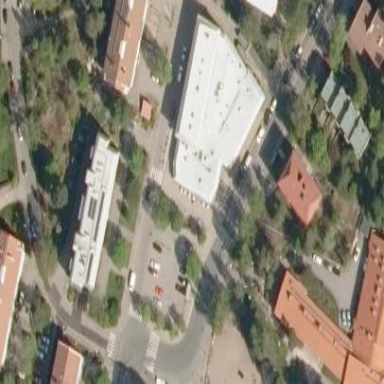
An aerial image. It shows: Retail area.